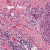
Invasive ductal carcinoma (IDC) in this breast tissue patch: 1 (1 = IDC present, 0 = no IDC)